This is a demodulated (Hilbert-envelope) spectrum computed from a bearing vibration snapshot; the dashed markers indicate where each bearing fault type would appear (BPFO, BPFI, BSF, FTF). Diagnose the bearing from this image, choosing from: normal, inner_race, outer_race, ball.
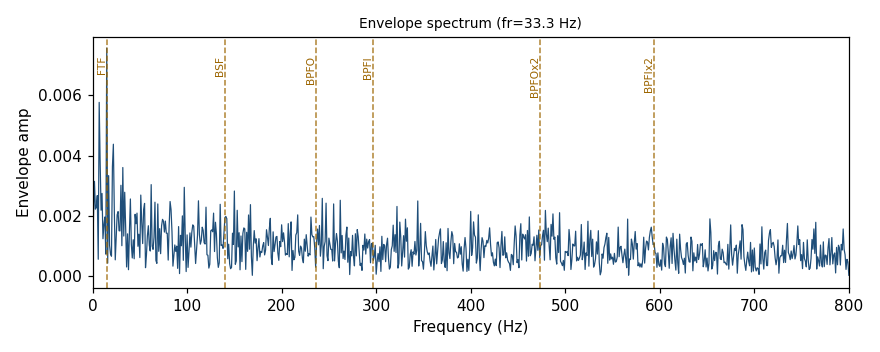
Answer: normal